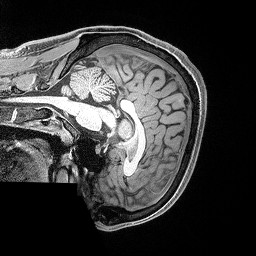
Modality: T1w
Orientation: sagittal
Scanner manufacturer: siemens
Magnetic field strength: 3 T
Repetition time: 2.53 s
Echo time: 0.00308 s